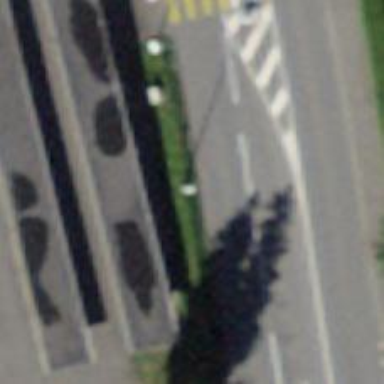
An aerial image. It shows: Bench.